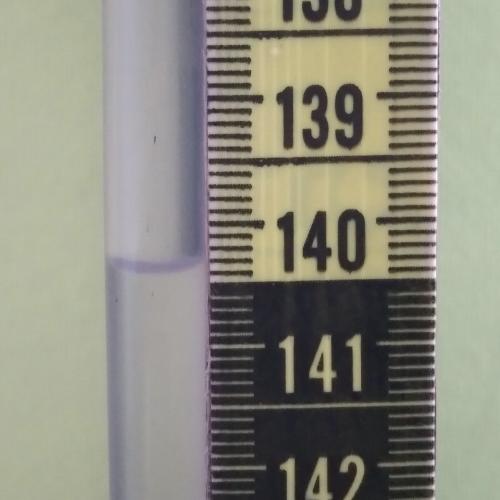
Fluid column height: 140.3 cm